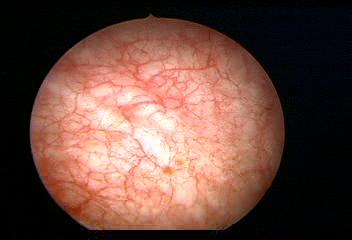
Modality: WLC
Class: Normal mucosa
Bladder cancer association: No